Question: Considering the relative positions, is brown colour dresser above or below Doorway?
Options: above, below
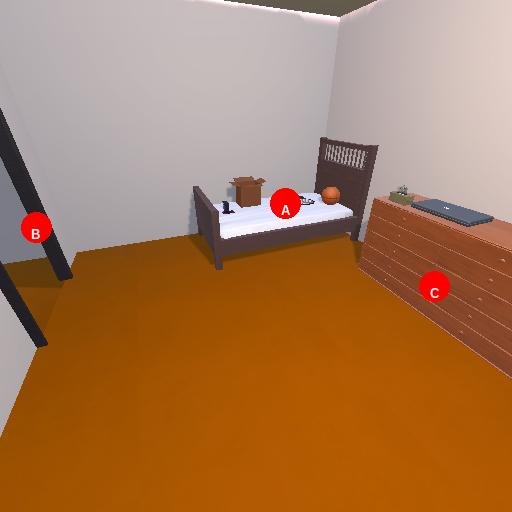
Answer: above